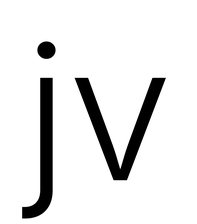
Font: Inter_Light